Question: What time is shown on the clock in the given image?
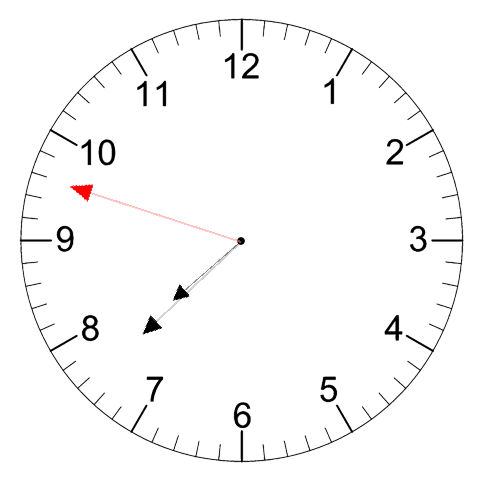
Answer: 07:37:48